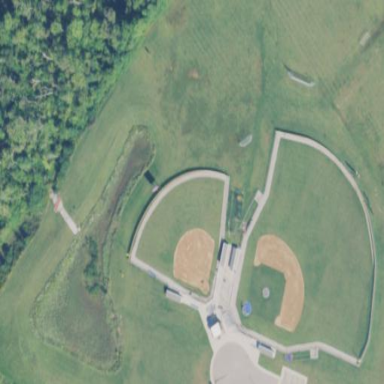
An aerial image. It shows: Stadium for softball games.